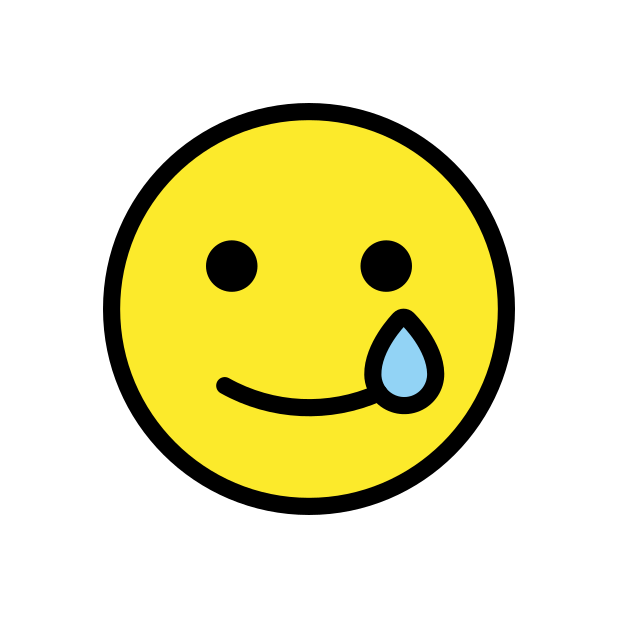
Emoji: 🥲
Name: smiling face with tear
Unicode: 0x1f972